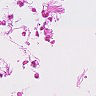
Metastatic tissue present: no